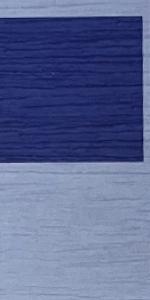
Label: Empty